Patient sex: M
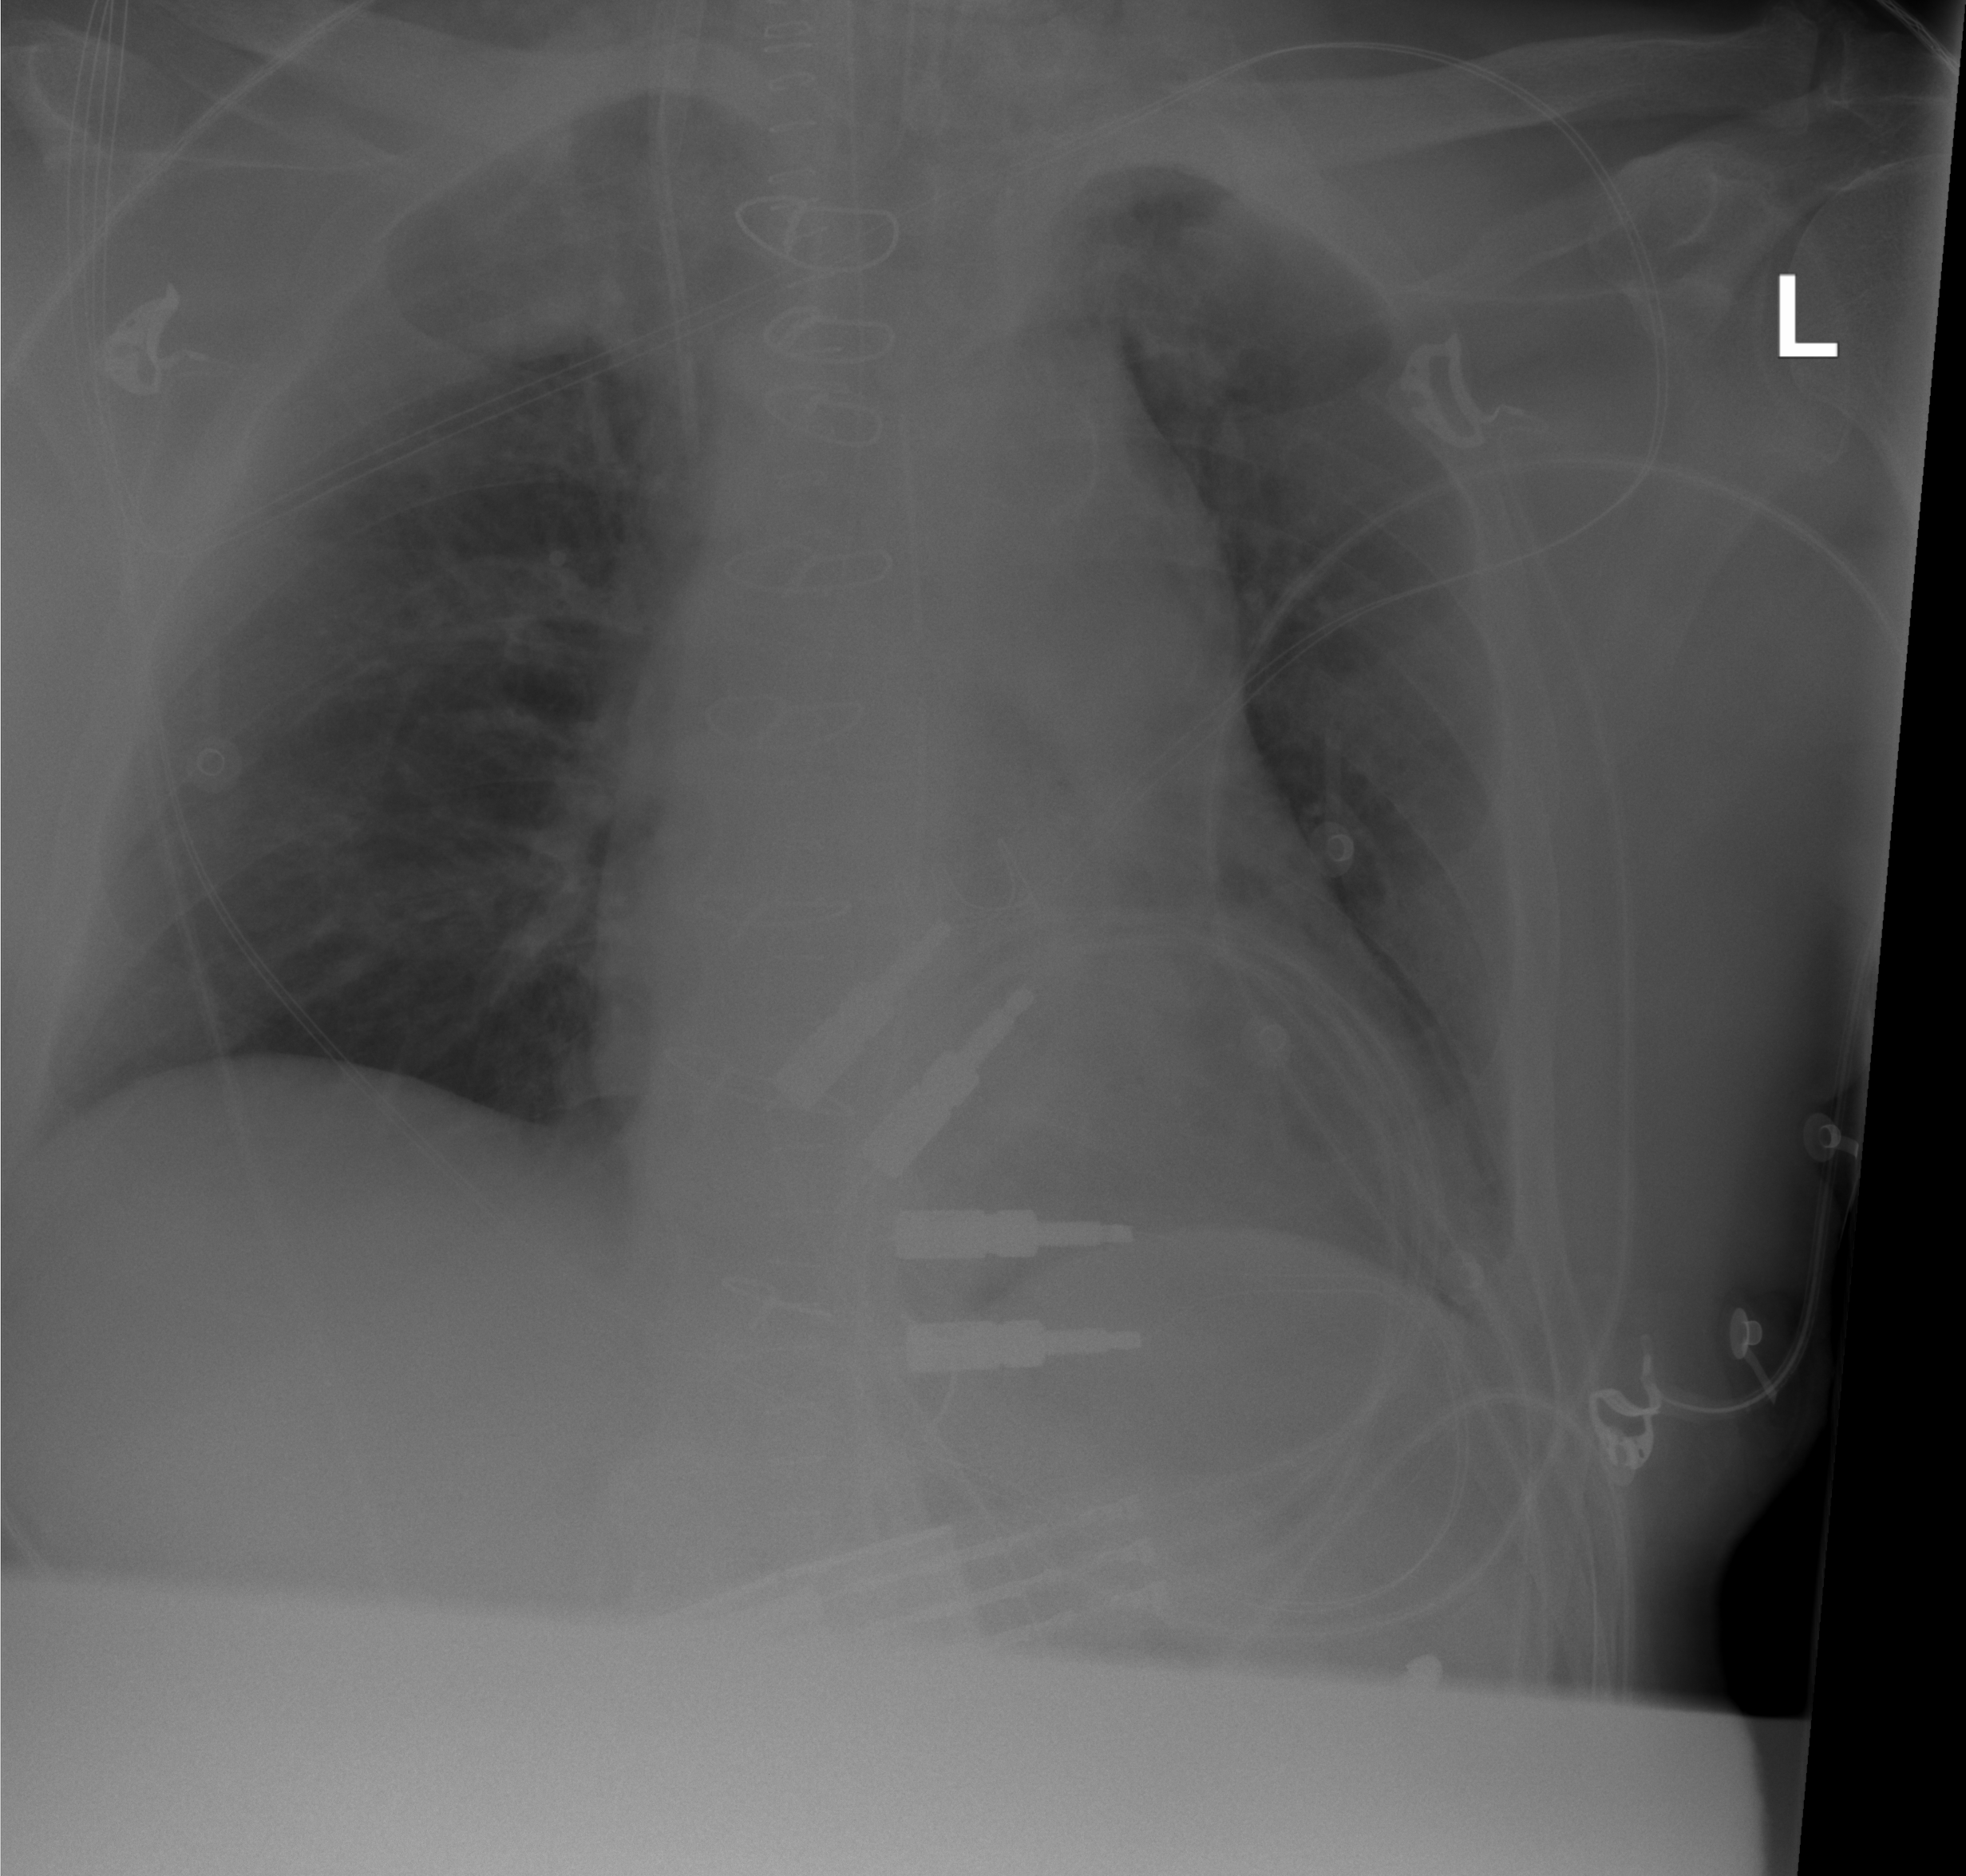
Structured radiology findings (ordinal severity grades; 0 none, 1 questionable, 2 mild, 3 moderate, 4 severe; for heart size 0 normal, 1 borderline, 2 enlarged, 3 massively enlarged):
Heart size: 0
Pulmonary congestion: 0
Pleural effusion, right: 0
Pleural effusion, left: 1
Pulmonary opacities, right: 0
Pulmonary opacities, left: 0
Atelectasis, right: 0
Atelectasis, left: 1